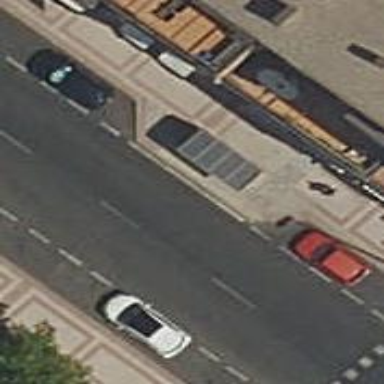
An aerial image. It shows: Public transport stop position.